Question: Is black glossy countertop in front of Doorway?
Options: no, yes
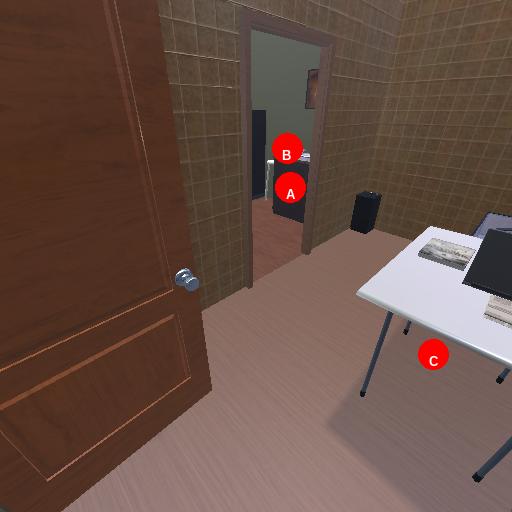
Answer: no